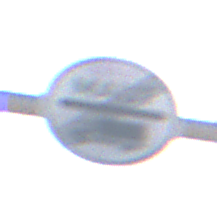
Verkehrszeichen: EndeMautpflicht
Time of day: Midday
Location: Outdoor (Nature)
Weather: PartlyCloudy
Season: NotSpecified
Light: Natural